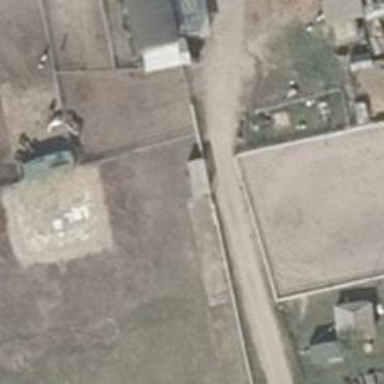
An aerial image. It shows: Concrete driveway made of plates.